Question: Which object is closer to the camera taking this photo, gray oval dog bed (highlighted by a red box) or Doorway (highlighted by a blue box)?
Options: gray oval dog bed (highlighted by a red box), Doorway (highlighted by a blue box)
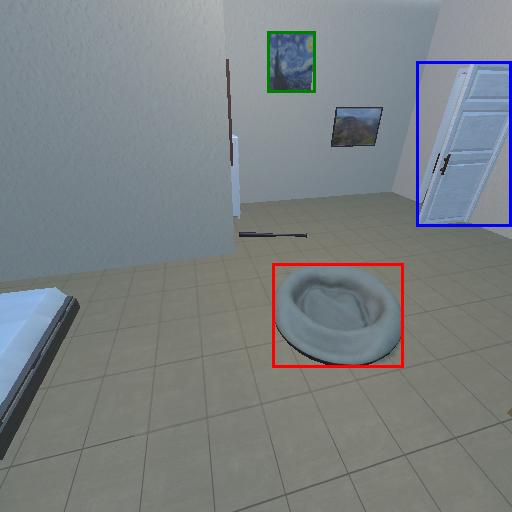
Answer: gray oval dog bed (highlighted by a red box)